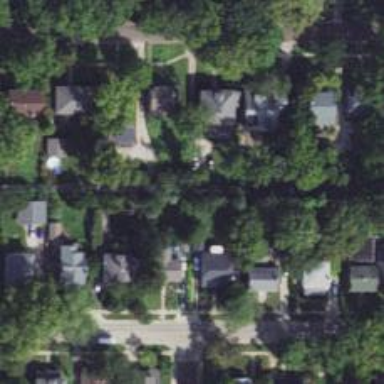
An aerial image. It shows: Neighborhood.